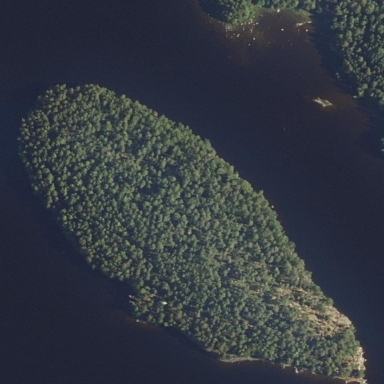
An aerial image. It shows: Image showing island.